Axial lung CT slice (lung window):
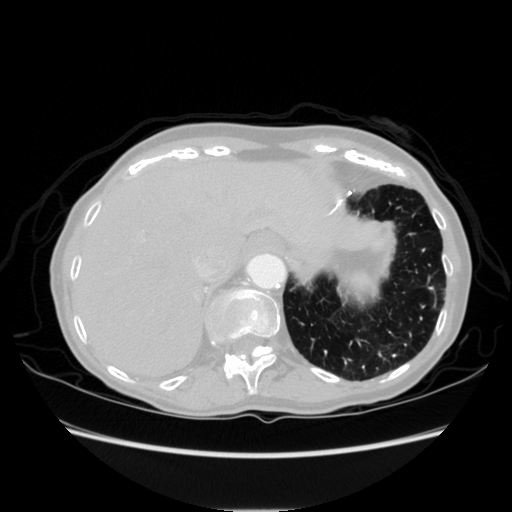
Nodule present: no